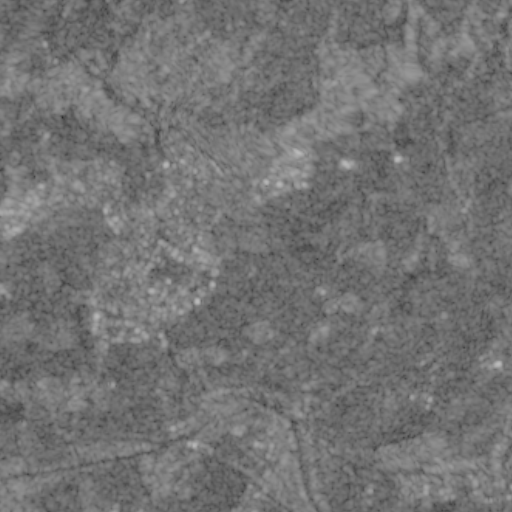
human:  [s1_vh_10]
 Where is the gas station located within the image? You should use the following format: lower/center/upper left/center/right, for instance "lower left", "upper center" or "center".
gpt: The gas station is located in the center left of the image.
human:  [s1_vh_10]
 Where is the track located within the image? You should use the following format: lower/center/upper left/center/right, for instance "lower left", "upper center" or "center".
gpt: The track is located in the center left of the image.
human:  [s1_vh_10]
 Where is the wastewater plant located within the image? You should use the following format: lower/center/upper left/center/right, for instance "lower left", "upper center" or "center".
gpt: The wastewater plant is located in the lower center of the image.
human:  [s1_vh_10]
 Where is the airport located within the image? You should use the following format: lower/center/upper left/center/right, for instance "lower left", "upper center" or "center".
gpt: There is no airport in the image.

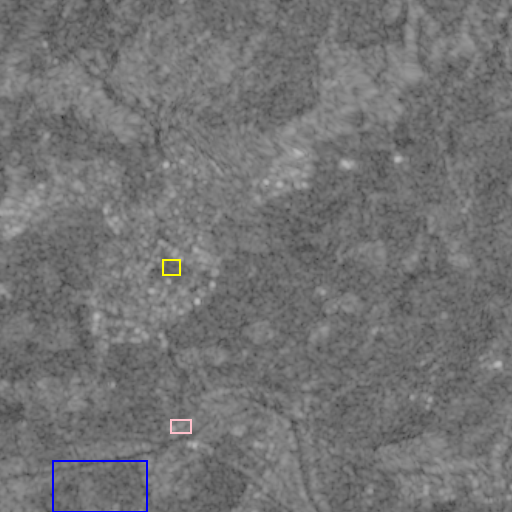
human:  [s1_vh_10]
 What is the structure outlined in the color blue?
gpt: The structure outlined in blue is a crop field.
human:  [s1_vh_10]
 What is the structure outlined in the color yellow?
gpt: The structure outlined in yellow is a park.
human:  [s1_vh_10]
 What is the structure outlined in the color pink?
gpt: The structure outlined in pink is a wastewater plant.
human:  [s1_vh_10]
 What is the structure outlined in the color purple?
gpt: There is no purple outline.